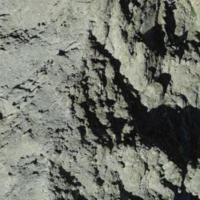
EUNIS habitat code: 48
Species observed at this site:
Jacobaea incana
Pyrrhocorax graculus